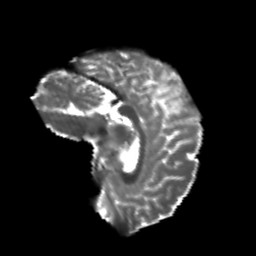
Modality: T2w
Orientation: sagittal
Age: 22
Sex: male
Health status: healthy
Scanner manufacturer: philips
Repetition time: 7.394 s
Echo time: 0.08599 s